Interaction volume radius: 5 \u00c5
Interaction volume height: 25 \u00c5
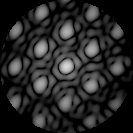
Disorder parameter: 0.1813